Question: I have been using OpenTBS for modifying DOCX files. When I am merging my DB info with the DOCX file it always leave blank data for any info in my DB that is missing.
Here is an image of my 'source' document on the left and my merge on the right.
How do I go about removing the extra line breaks?
Here is the code producing this merge if it assists you
'''
public function mergeFields($template_file, Array $user, Array $lead){
require_once('components/tbs_class_php5.php');
require_once('components/tbs_plugin_opentbs.php');
//Instantiate new class
$tbs = new clsTinyButStrong;
$tbs->NoErr = true;
$tbs->Plugin(TBS_INSTALL,OPENTBS_PLUGIN);
$tbs->LoadTemplate($template_file);
$tbs->MergeBlock('l',$lead);
$tbs->MergeBlock('u',$user);
$mergeFile = dirname(Yii::app()->basePath).DIRECTORY_SEPARATOR.'components/merge.docx';
$tbs->Show(OPENTBS_FILE, $mergeFile);
chmod($mergeFile,0755);
return $mergeFile;
}
'''
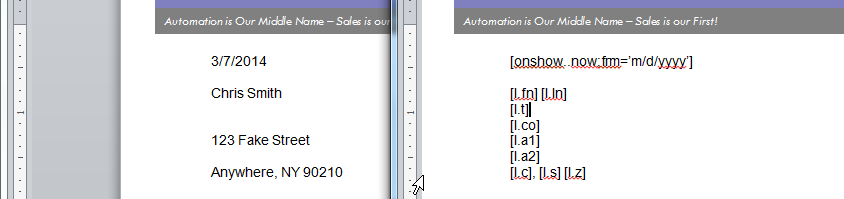
Answer: Whichever field you think is not compulsory or can have a null value, include a magnet tag like following :
> [l.co;magnet=w:p]
Here is a conditional which deletes the tag if the value is null or empty. It is having the value "w:p" because DOCX's XML file contains all the new values in a tag like :-
'''
<w:p>...</w:p>
'''
So it will delete the tag and whitespace will be removed.